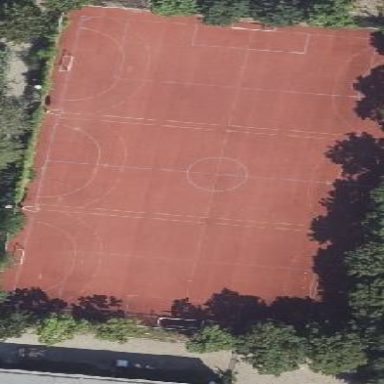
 offering leisure land for sports activities."